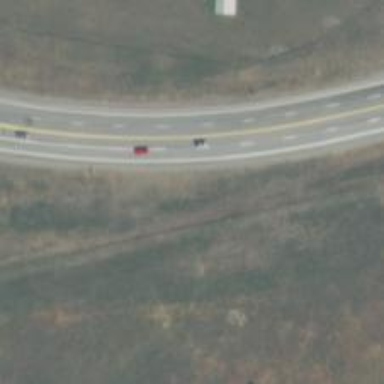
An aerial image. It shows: Asphalt road classified as tertiary.